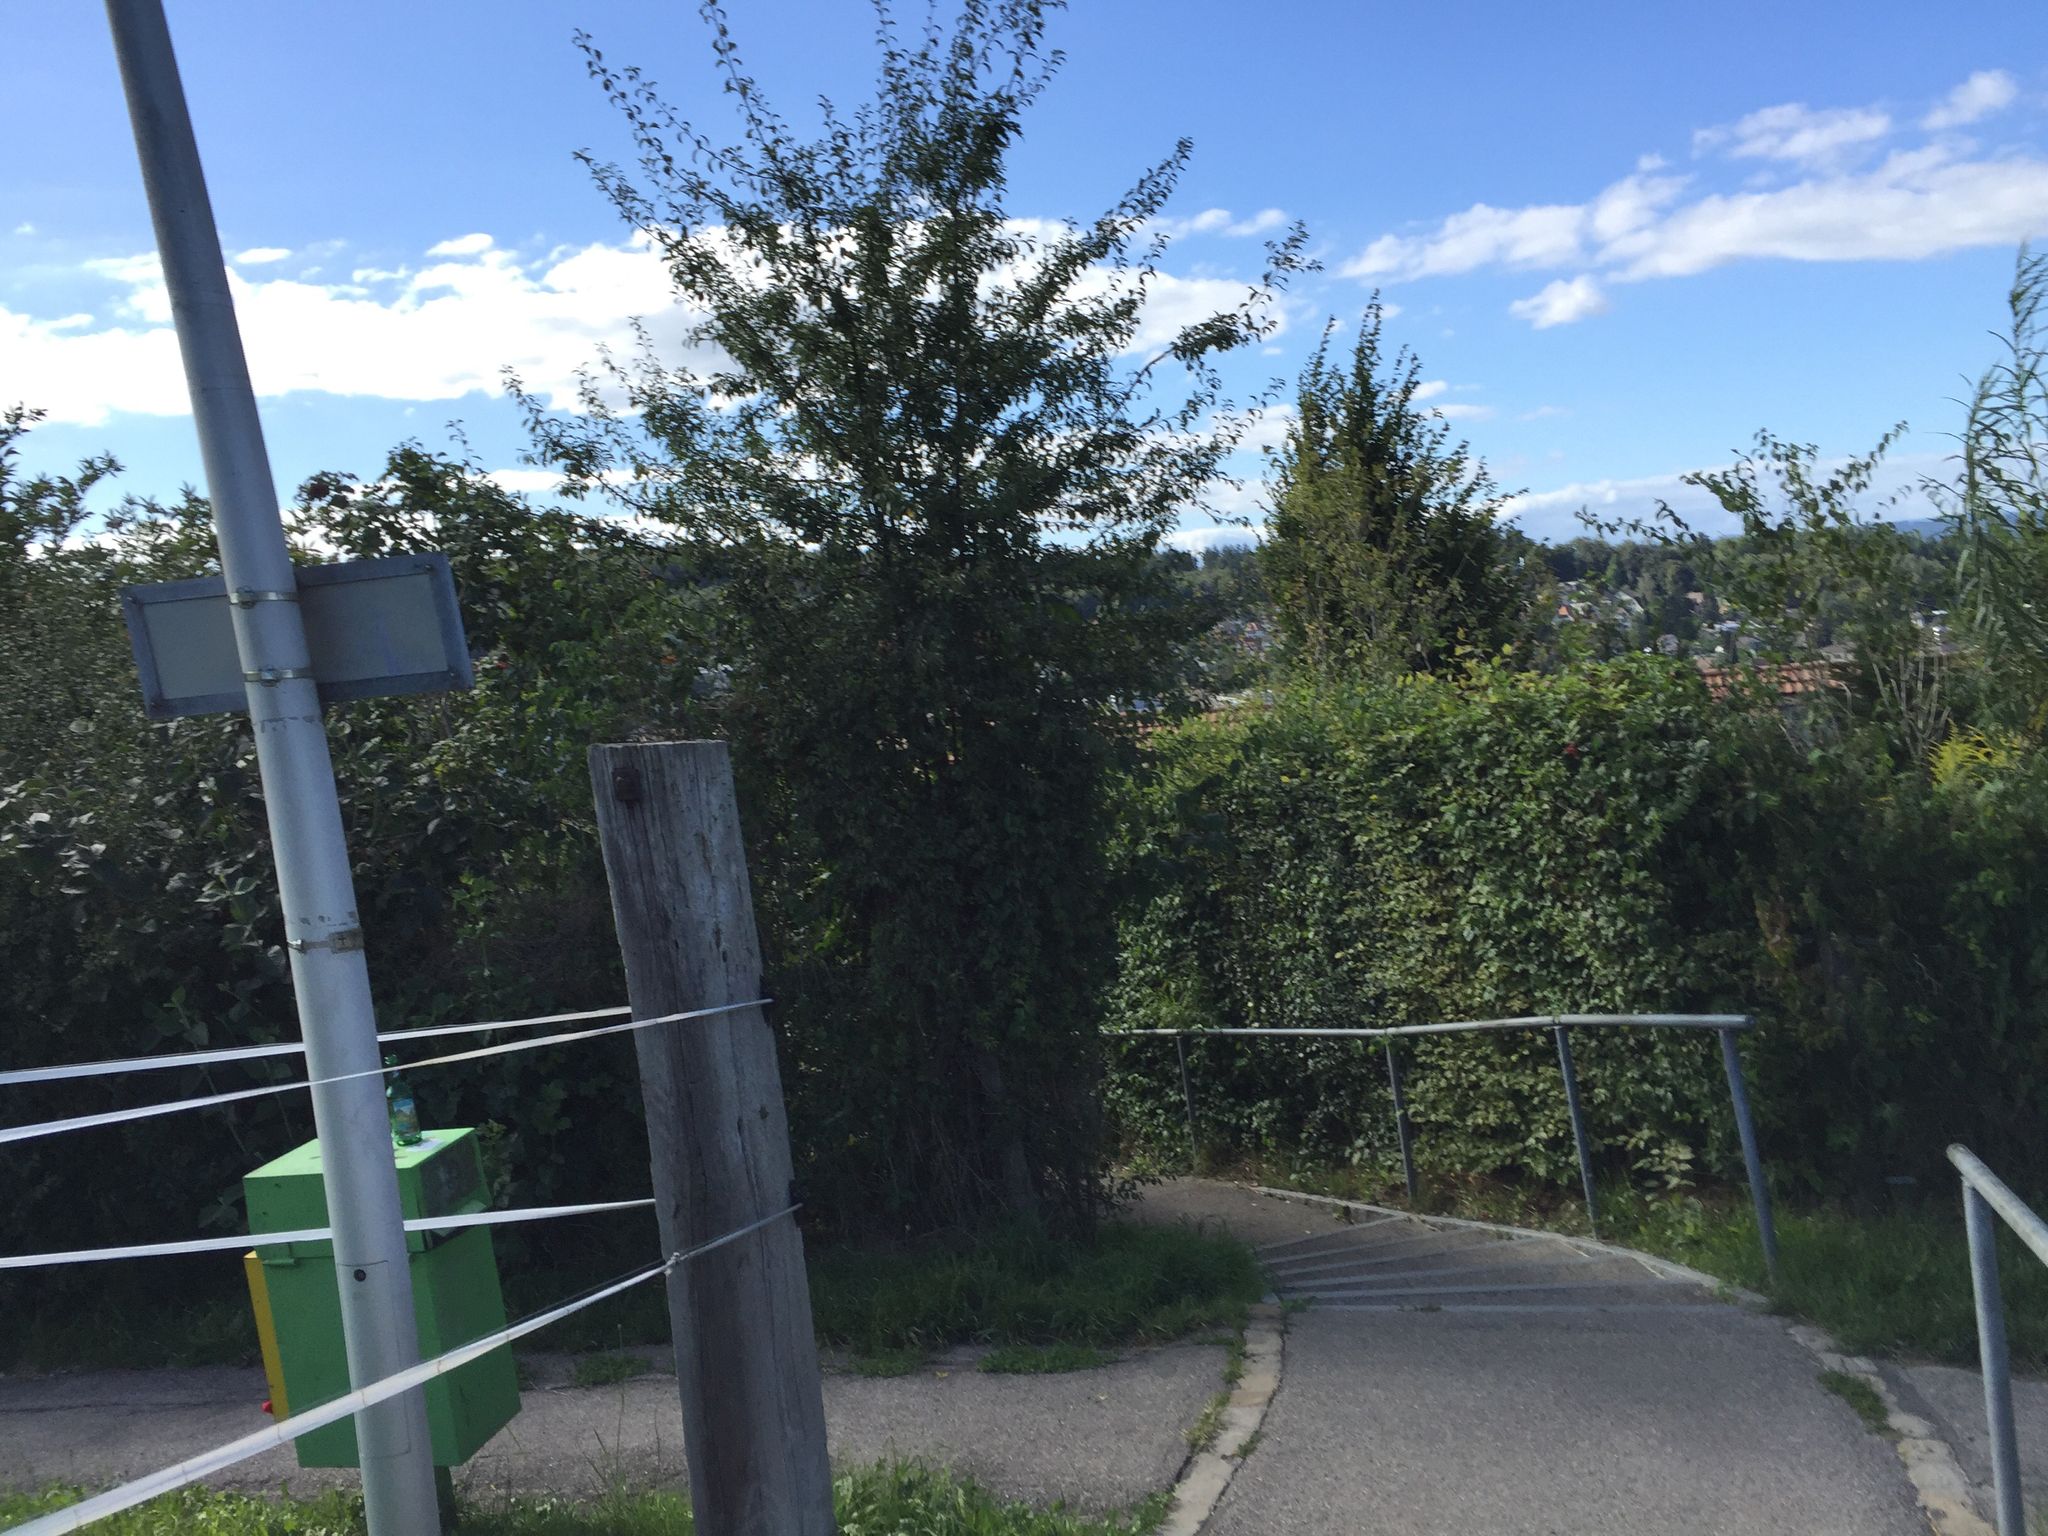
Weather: clear
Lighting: day
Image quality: good
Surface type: walking surface
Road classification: steps, service, path
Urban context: urban centre
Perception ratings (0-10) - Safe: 1.29, Lively: 1.47, Beautiful: 9.24, Boring: 7.18, Depressing: 4.44, Wealthy: 2.08